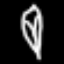
Label: leaf